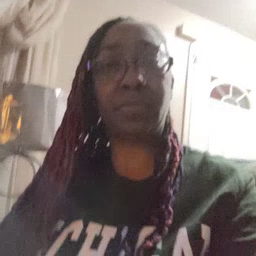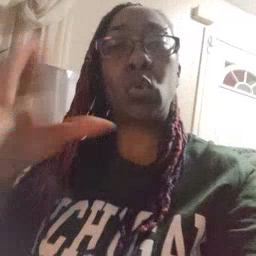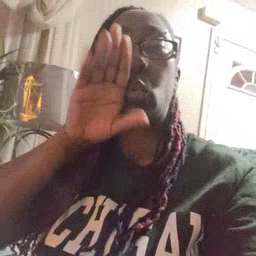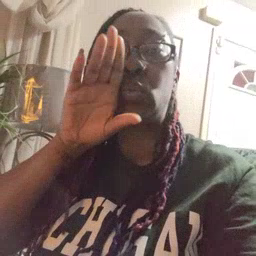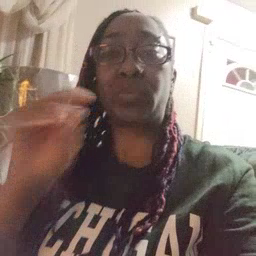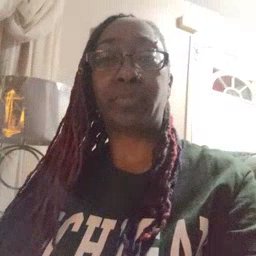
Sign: goose